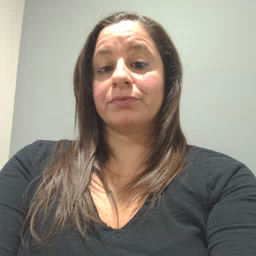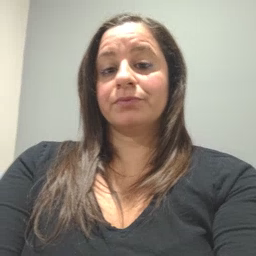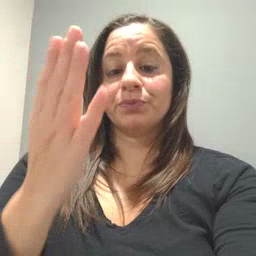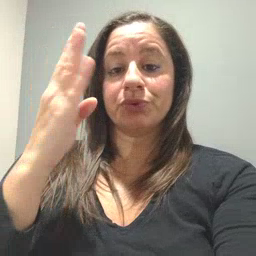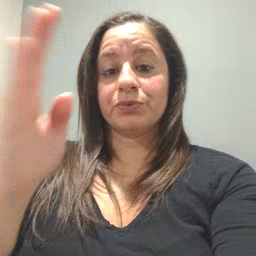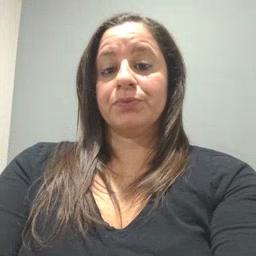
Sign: blue